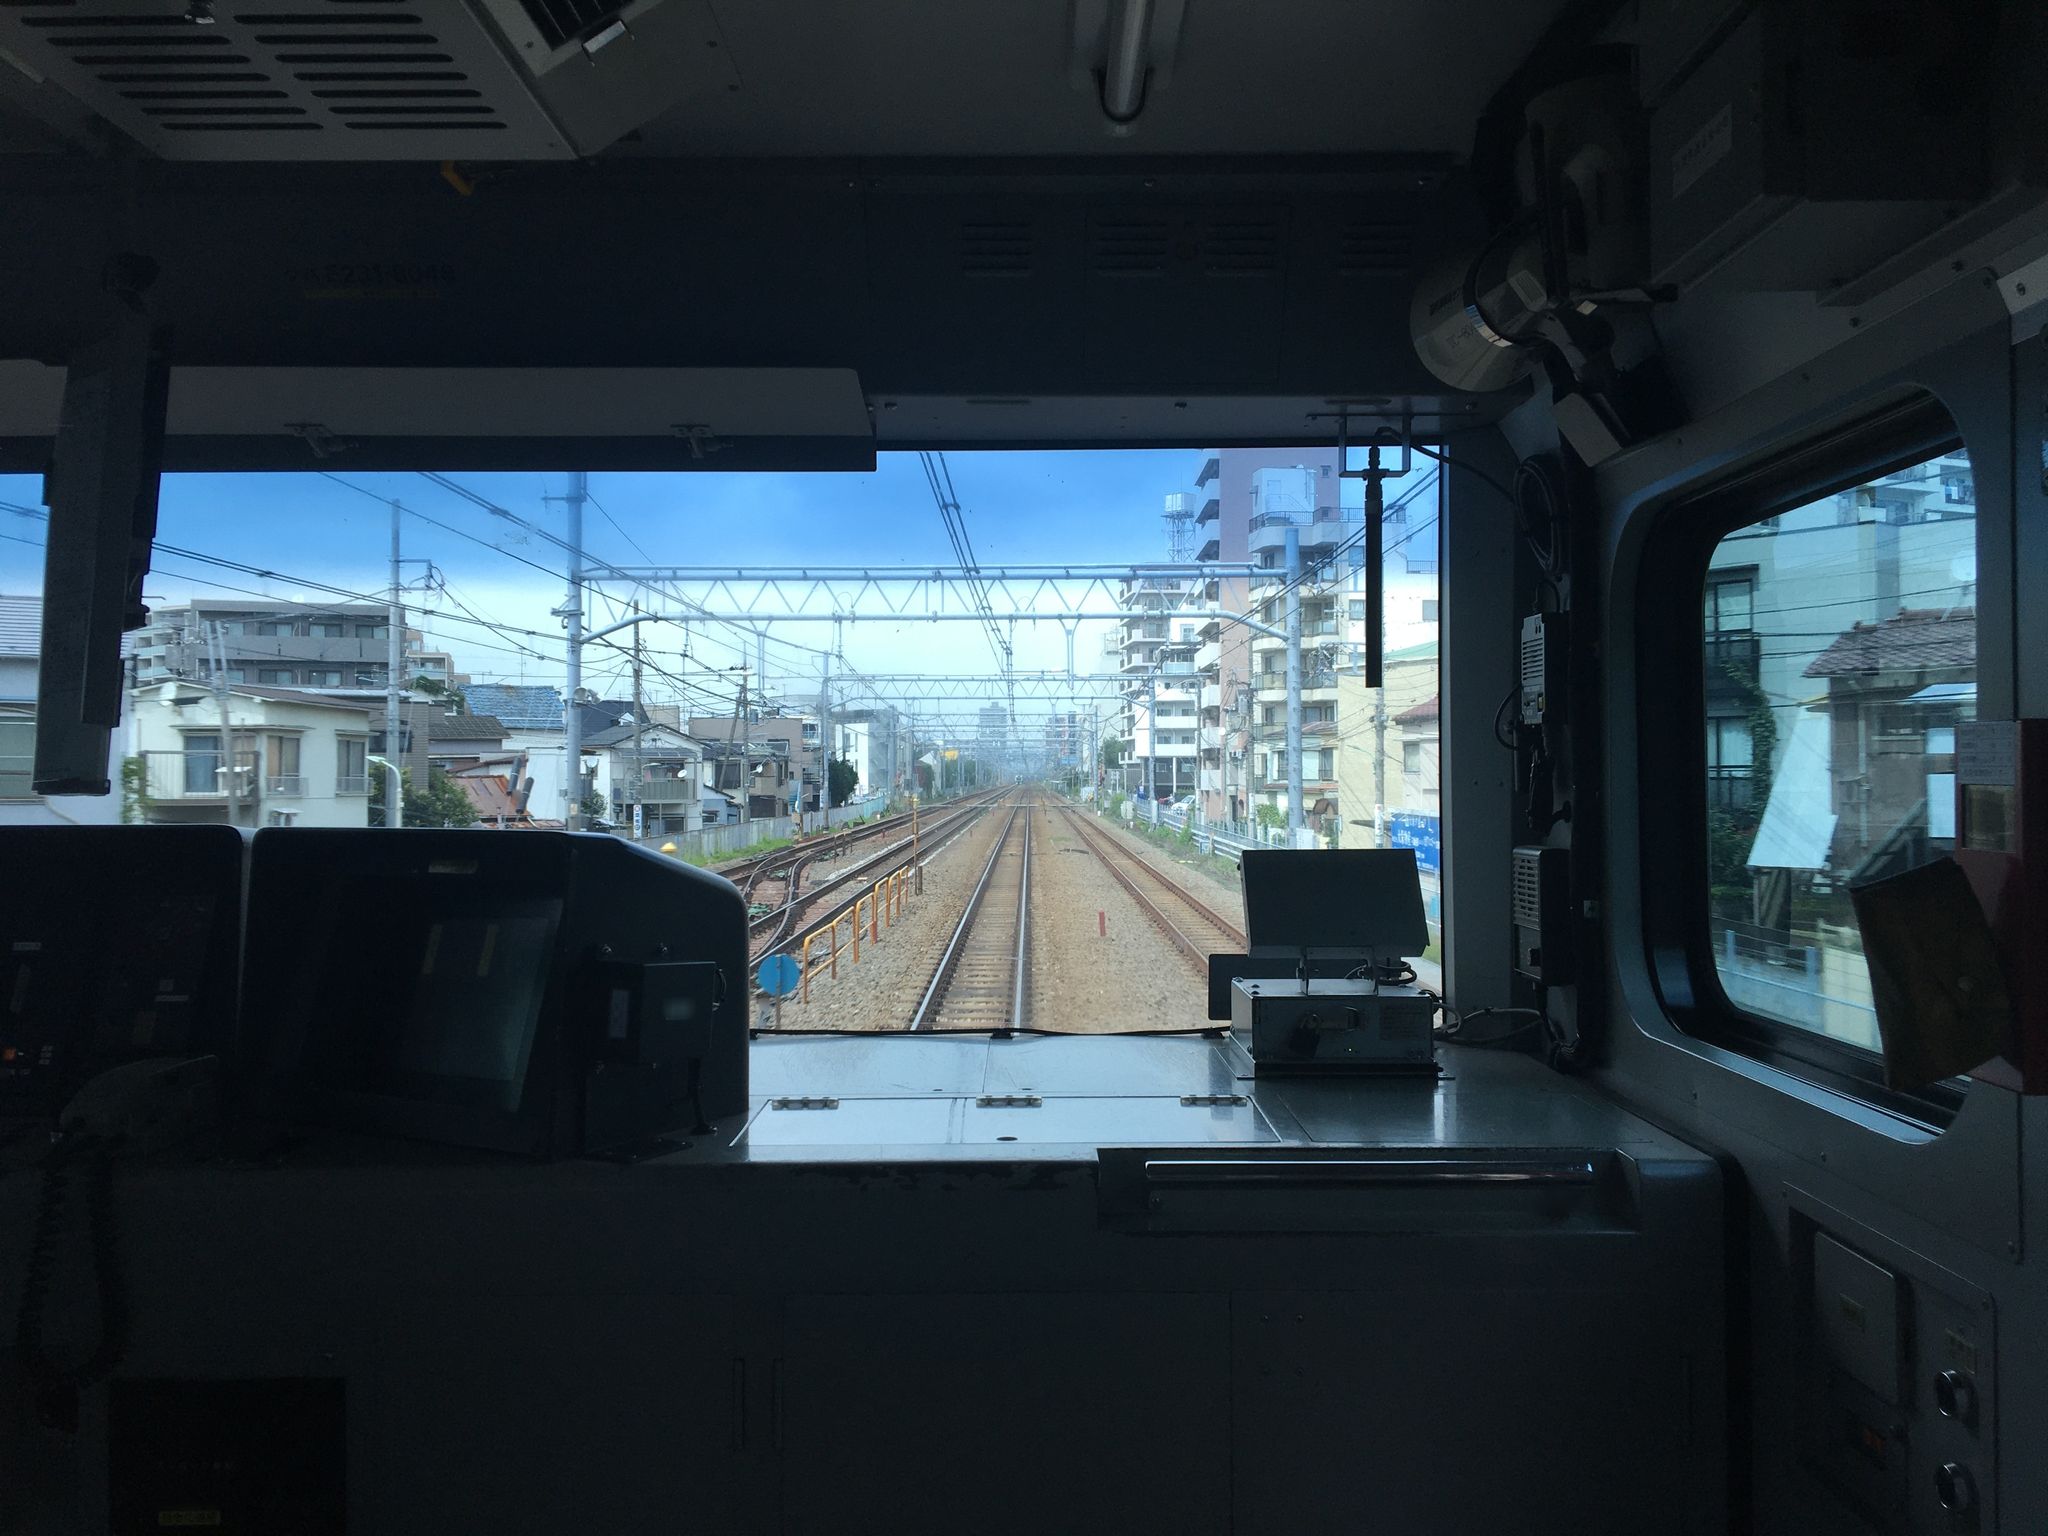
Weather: snowy
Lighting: day
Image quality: good
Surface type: railway
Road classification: steps, residential, footway
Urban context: urban centre
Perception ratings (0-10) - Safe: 1.08, Lively: 4.85, Beautiful: 5, Boring: 8.84, Depressing: 6.75, Wealthy: 7.82